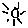
Label: sun